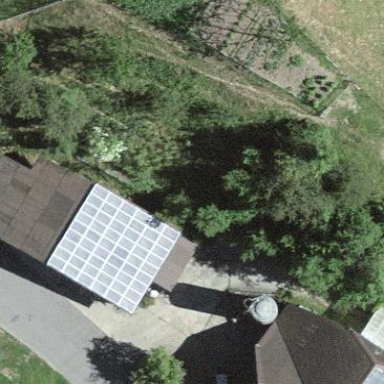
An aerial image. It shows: Shed.